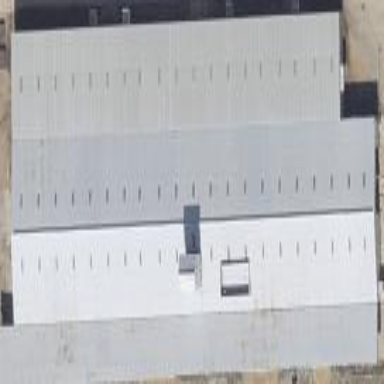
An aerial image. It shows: Warehouse building.